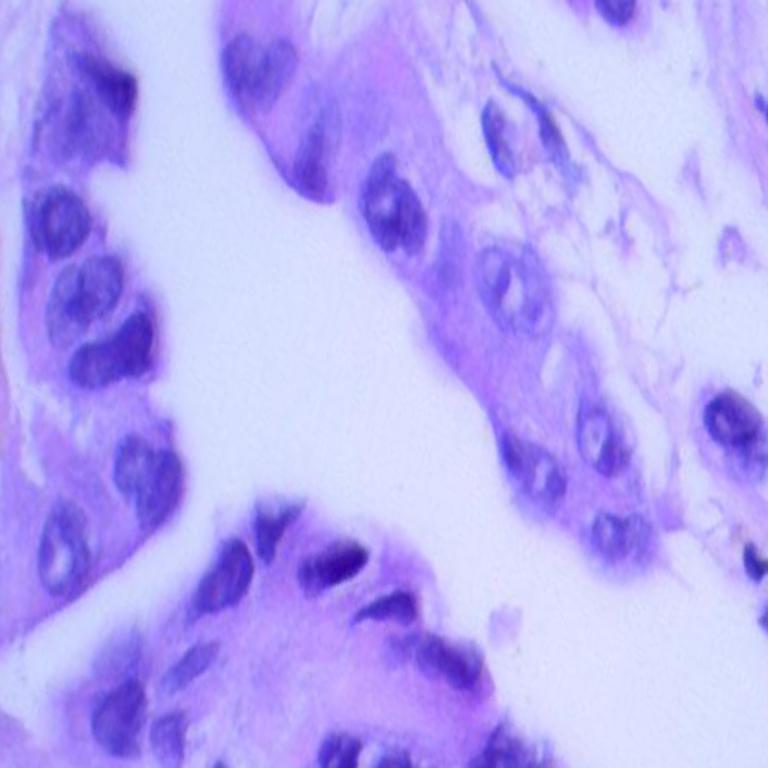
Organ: lung
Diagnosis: adenocarcinomas